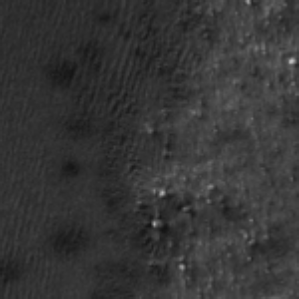
Label: frost